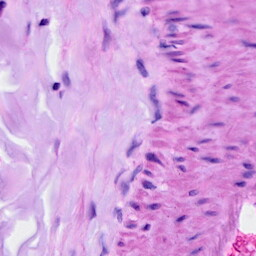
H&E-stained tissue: Ovarian